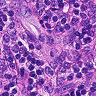
Metastatic tissue present: no